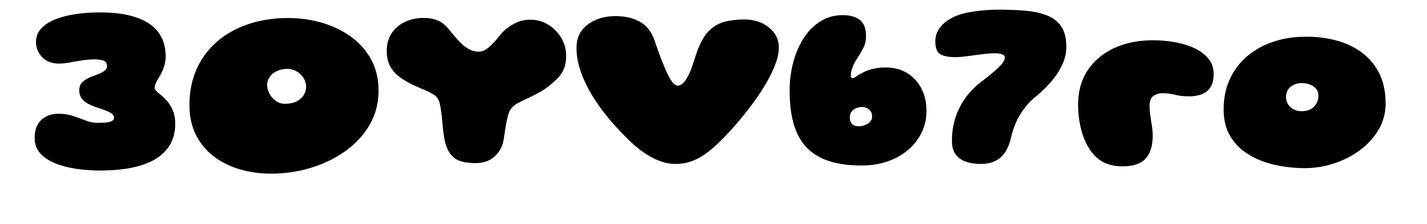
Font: Gluten_Black